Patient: sex M, age 55
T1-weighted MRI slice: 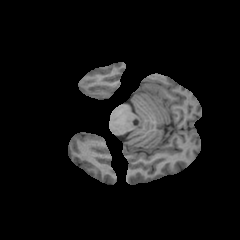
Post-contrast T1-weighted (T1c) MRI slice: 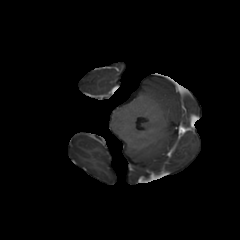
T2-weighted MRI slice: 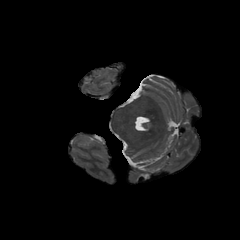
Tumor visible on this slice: no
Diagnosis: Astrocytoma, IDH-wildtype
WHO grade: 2